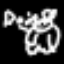
Label: frog